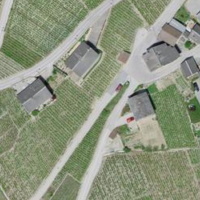
EUNIS habitat code: 55
Species observed at this site:
Saponaria ocymoides